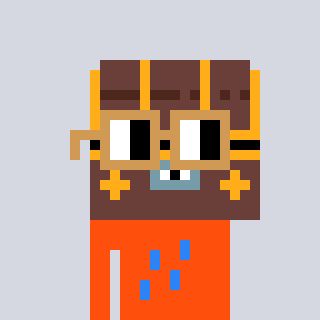
a pixel art character with square brown glasses, a treasure chest-shaped head and a orange-colored body on a cool background